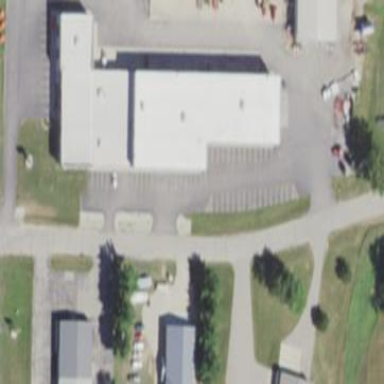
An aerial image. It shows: Building that is trade shop.